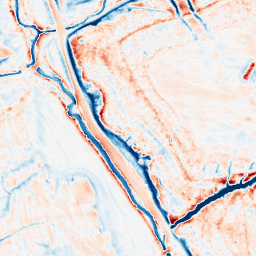
Category: edge_preserving
Decomposition family: anisotropic_diffusion
Decomposition parameters: iterations: 50
kappa: 100
gamma: 0.15
Upsampling method: regularized
Upsampling parameters: scale: 4
lambda_reg: 0.001
Upsampling scale: 4